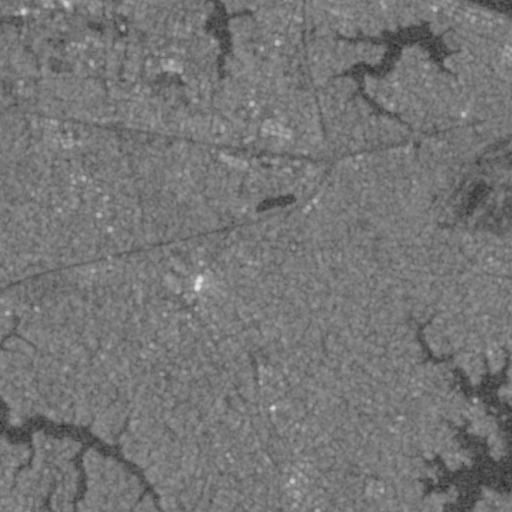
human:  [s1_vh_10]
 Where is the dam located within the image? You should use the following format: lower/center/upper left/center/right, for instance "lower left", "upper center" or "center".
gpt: The dam is located in the lower right of the image.
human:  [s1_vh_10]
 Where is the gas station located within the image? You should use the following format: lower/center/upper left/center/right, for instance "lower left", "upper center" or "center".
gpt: The gas station is located in the upper center of the image.
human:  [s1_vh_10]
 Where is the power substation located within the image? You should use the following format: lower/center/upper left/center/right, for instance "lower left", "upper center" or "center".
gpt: The power substation is located in the upper center of the image.
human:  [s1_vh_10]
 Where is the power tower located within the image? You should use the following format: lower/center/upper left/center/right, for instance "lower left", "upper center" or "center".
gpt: The power tower is located in the center left of the image.
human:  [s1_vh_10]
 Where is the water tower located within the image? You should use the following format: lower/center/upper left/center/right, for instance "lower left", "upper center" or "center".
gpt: The water tower is located in the upper right of the image.
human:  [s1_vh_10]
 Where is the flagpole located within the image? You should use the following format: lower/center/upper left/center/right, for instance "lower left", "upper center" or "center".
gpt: The flagpole is located in the upper center of the image.
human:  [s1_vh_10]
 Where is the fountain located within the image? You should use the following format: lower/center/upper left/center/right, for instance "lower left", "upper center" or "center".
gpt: The fountain is located in the lower left of the image.
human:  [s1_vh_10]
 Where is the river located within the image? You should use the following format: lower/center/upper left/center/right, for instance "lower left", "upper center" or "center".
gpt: The river is located in the lower right of the image.
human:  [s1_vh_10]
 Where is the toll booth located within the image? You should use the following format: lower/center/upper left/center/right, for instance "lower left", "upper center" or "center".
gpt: The toll booth is located in the upper center of the image.
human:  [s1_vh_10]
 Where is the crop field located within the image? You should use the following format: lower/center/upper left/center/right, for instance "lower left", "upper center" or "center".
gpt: There is no crop field in the image.

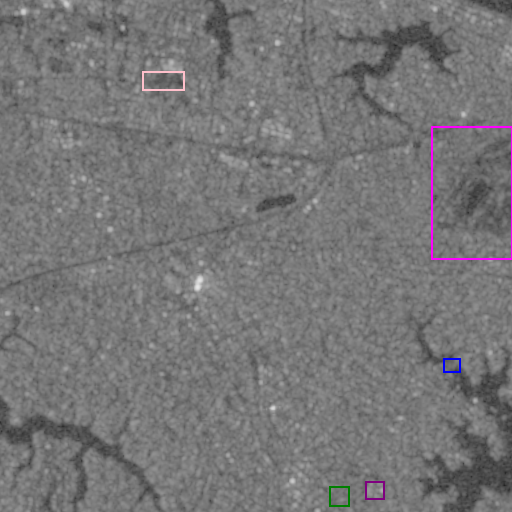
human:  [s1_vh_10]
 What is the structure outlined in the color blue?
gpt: The structure outlined in blue is a dam.
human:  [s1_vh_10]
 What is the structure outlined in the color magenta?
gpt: The structure outlined in magenta is a park.
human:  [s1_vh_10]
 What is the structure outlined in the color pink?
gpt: The structure outlined in pink is a parking lot.
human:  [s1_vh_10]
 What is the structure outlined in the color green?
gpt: The structure outlined in green is a track.
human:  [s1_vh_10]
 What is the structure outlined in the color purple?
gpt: The structure outlined in purple is a building.
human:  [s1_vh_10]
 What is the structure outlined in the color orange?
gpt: There is no orange outline.